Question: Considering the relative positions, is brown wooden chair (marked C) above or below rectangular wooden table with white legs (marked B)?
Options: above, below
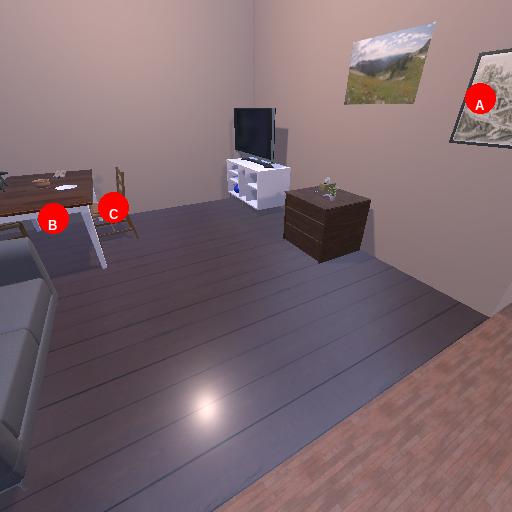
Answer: above